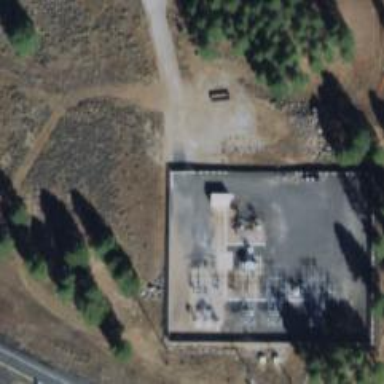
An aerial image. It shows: Switchgear for power distribution.